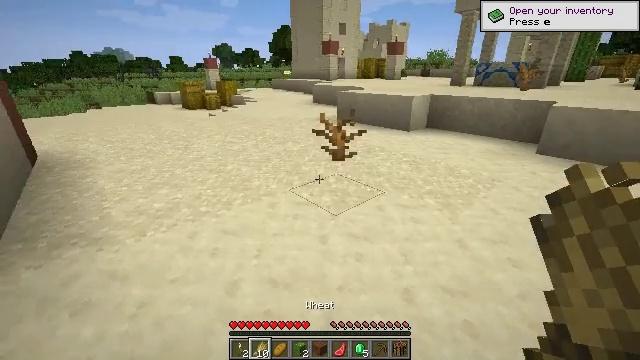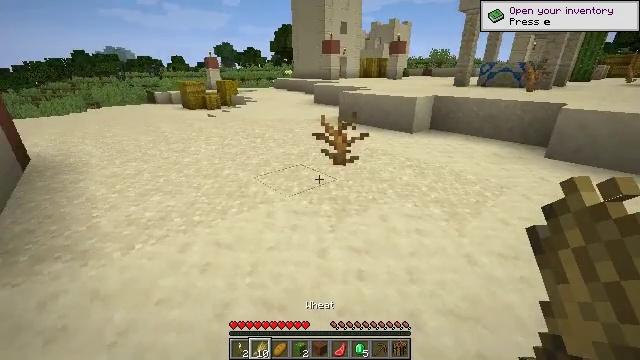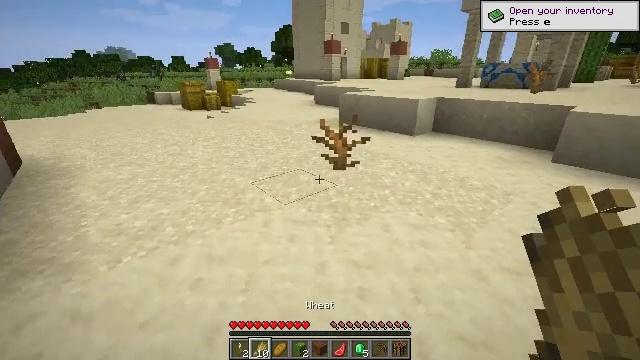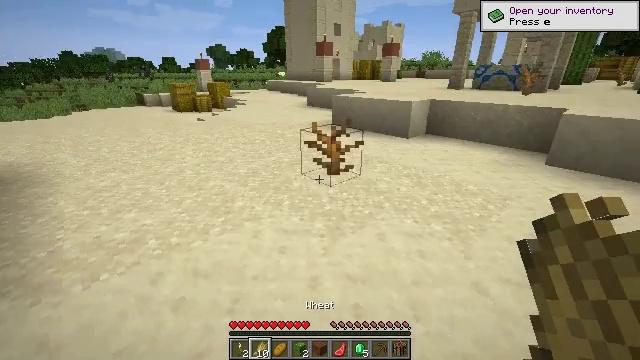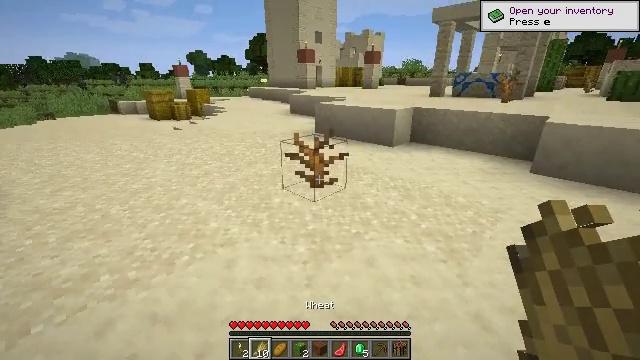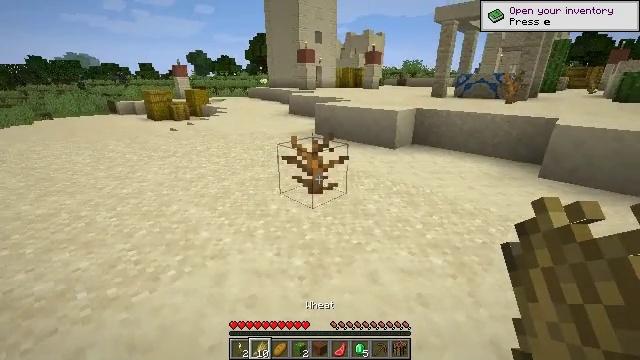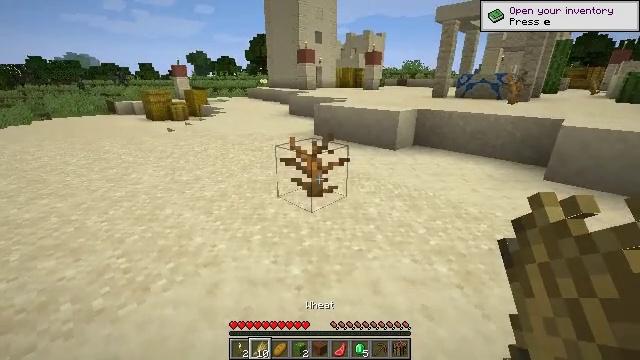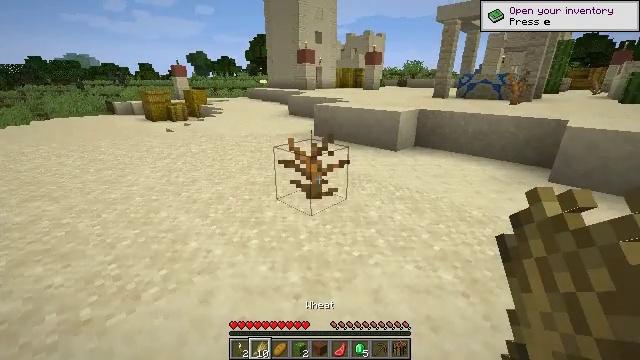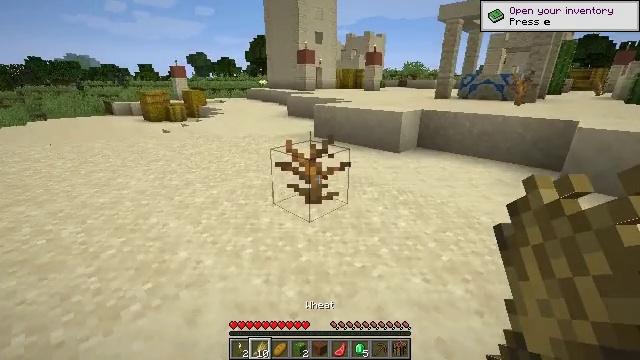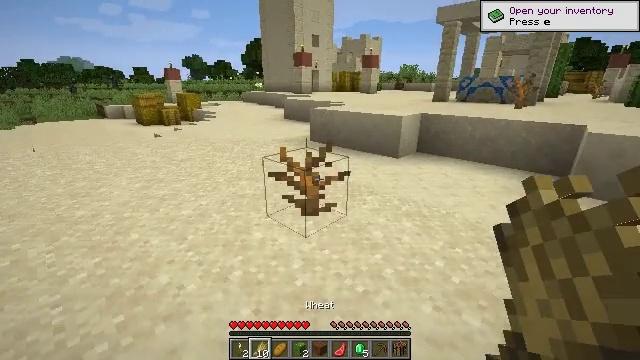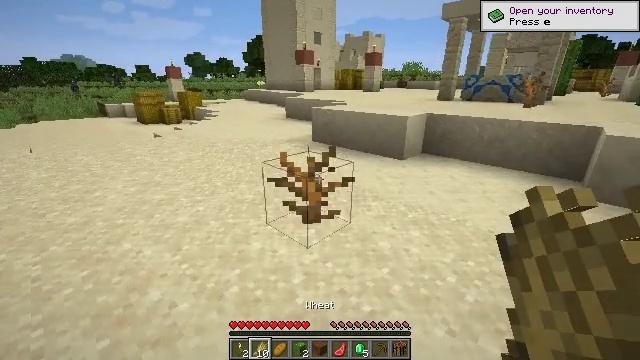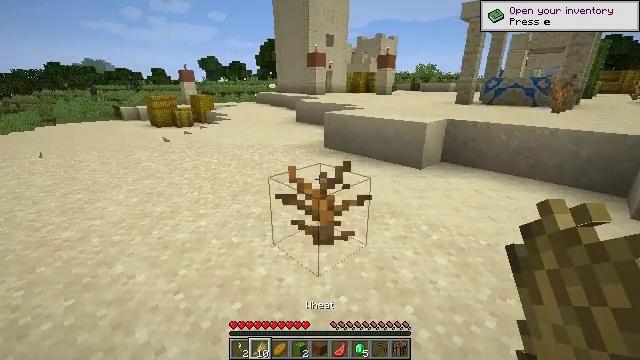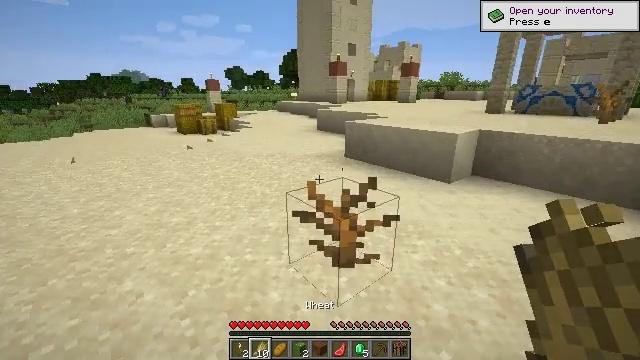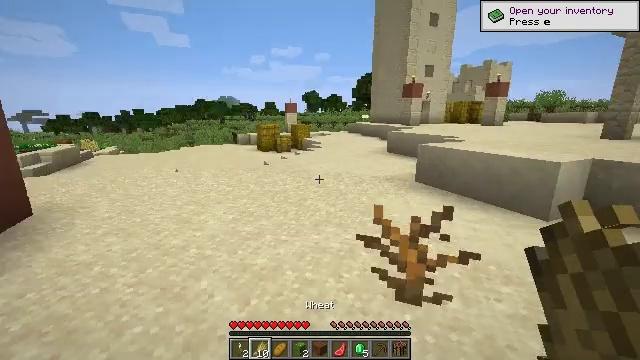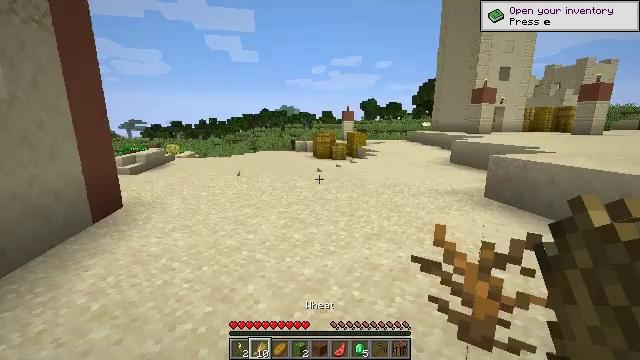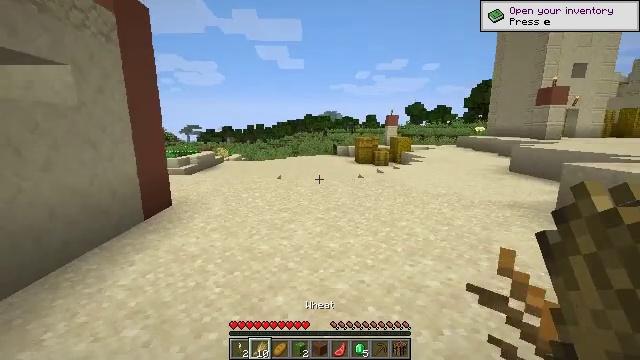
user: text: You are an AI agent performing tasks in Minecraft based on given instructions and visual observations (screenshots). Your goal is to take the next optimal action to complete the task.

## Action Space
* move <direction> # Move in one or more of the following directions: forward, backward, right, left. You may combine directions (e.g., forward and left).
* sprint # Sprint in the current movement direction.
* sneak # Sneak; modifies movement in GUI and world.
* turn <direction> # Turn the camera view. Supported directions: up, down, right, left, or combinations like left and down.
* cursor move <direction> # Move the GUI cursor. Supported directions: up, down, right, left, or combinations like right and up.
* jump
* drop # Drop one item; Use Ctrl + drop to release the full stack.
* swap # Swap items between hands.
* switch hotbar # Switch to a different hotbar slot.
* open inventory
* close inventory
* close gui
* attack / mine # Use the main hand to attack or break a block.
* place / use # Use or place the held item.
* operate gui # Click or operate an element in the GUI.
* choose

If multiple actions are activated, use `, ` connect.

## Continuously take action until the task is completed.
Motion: motion action
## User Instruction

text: Dig up the smooth sandstone block.
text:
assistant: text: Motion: move forward
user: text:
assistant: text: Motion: move forward
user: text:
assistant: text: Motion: move forward, turn right
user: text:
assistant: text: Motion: move forward, turn right and up
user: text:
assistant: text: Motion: move forward
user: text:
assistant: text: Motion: move forward
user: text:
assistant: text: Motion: move forward
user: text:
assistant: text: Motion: move forward
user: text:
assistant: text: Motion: move forward
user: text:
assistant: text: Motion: move forward
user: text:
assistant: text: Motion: move forward, turn left
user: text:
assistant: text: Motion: move forward, turn left and up
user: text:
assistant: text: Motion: move forward, turn left and up
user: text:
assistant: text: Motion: move forward, turn left and up
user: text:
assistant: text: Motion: move forward, turn left
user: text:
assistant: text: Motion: move forward, turn left
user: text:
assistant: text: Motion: move forward
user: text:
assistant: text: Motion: move forward
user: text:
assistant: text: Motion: move forward
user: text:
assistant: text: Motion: move forward
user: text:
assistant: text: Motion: move forward
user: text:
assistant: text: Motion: move forward, turn right
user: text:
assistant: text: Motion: move forward, turn right
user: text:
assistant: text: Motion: move forward, turn right
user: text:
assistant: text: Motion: move forward, turn right
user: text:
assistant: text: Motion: move forward, turn right
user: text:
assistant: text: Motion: move forward, turn right
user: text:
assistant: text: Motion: move forward
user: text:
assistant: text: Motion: move forward
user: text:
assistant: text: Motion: move forward